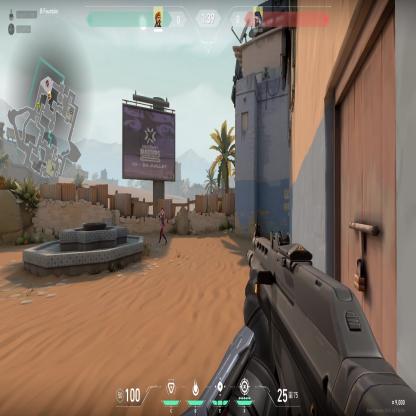
Label: enemy